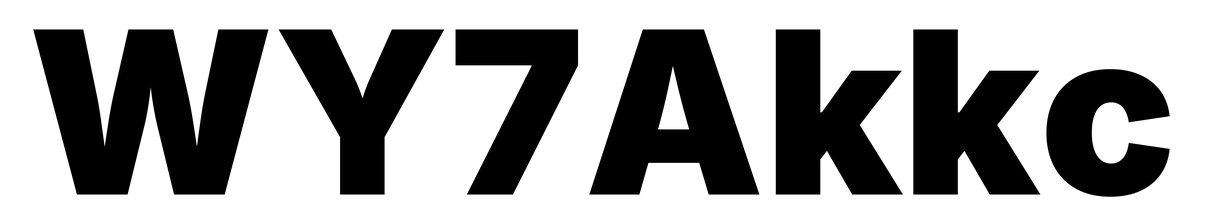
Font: Inter_Black